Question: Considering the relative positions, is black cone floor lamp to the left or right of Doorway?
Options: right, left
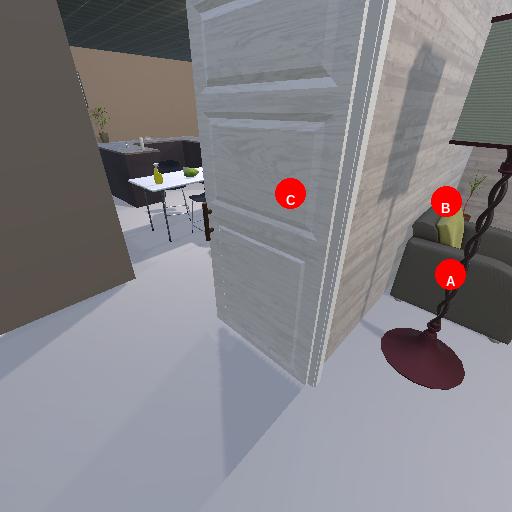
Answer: right